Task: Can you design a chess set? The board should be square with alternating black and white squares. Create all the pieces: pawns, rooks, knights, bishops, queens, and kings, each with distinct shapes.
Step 2893:
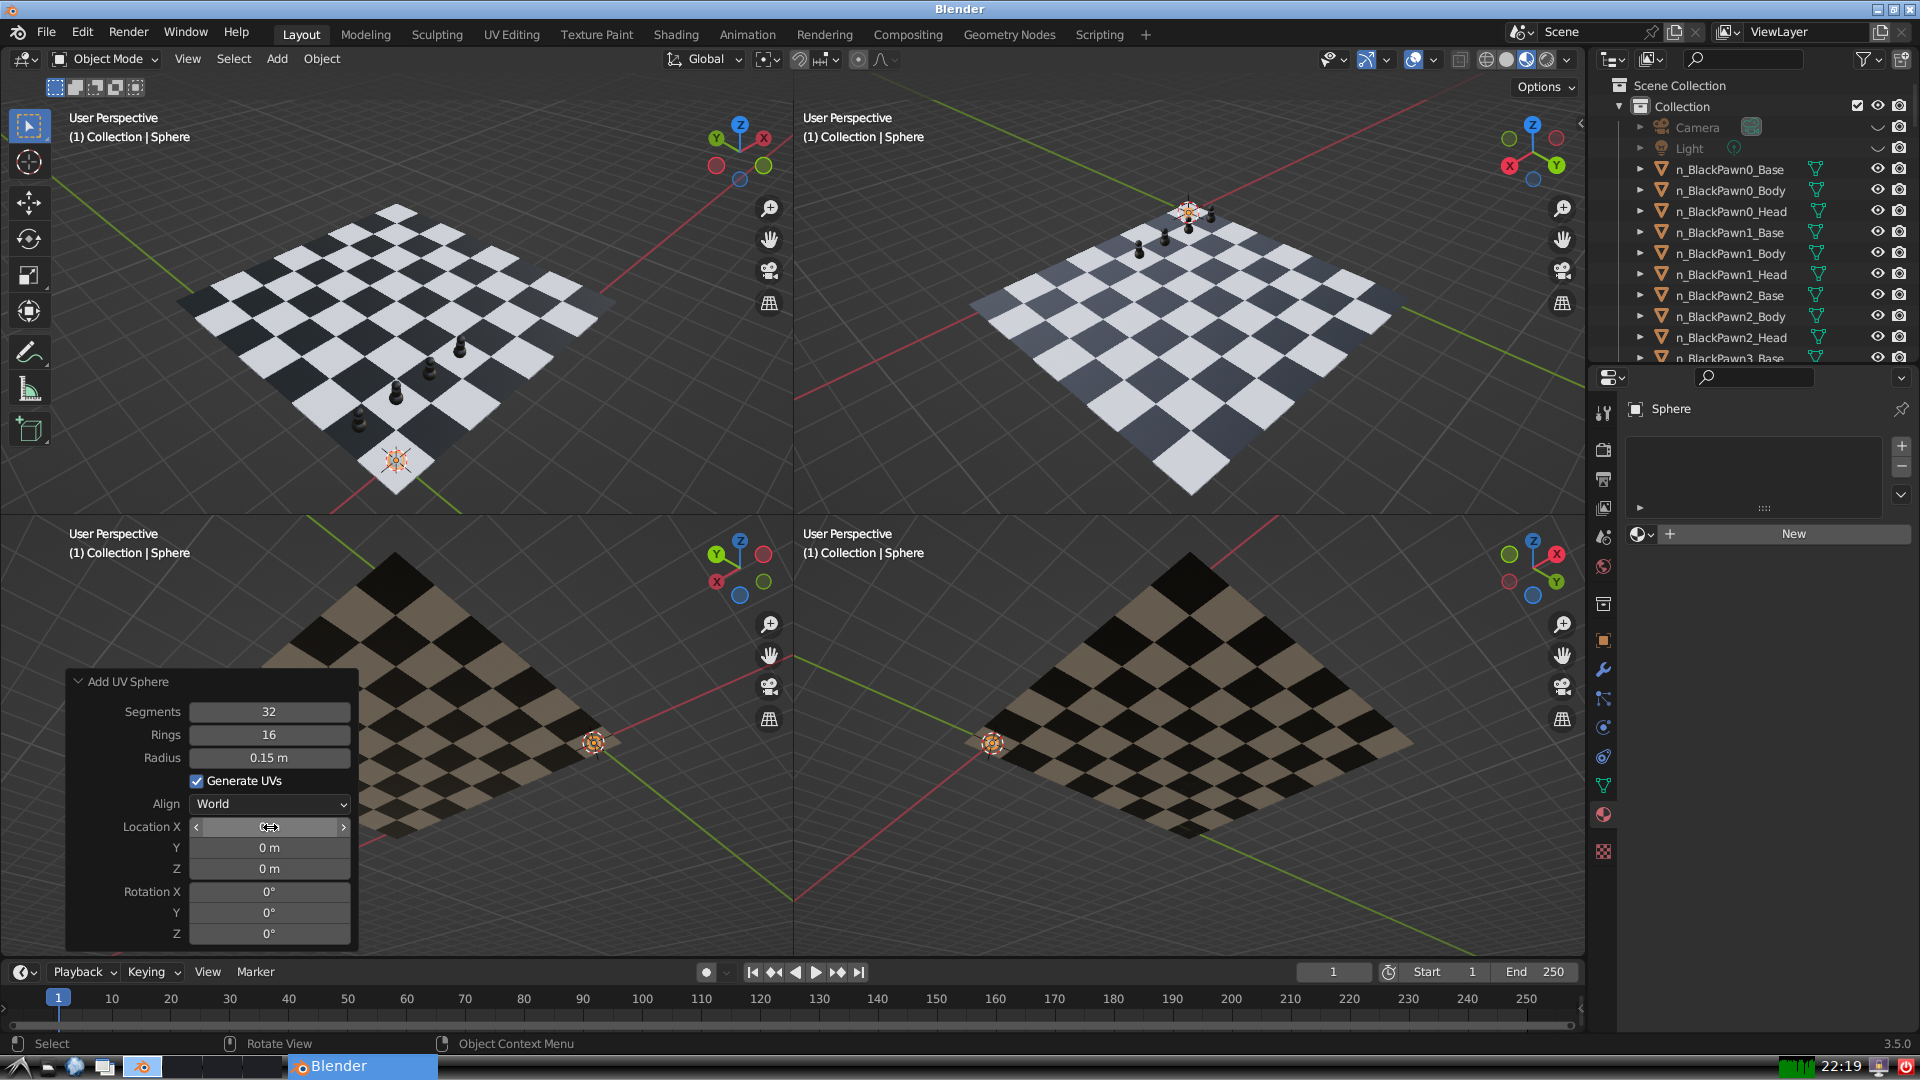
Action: click: no